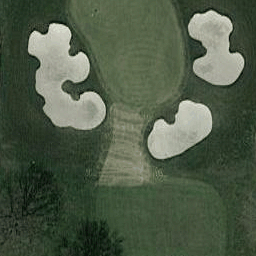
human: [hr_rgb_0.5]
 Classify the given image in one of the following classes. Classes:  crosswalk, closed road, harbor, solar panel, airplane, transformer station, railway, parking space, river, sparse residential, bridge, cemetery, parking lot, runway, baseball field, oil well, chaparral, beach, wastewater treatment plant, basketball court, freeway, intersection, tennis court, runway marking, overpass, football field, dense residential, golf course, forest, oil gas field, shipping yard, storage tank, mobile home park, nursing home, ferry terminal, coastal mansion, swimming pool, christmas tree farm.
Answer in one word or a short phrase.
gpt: golf course